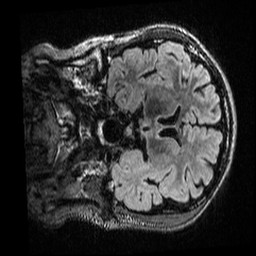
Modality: T2w
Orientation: coronal
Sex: male
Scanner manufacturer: ge
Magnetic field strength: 3 T
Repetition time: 6 s
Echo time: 0.1264 s